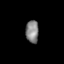
Tissue: prostate
Cell type: Fibroblasts
Senescence score: 0.6904
Nuclear area (px): 283
Mean DAPI intensity: 133.304